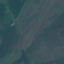
Land use / land cover class: HerbaceousVegetation